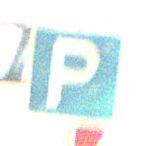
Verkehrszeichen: Parken
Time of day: NotSpecified
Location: Indoor (Special)
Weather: NotSpecified
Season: NotSpecified
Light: Artificial